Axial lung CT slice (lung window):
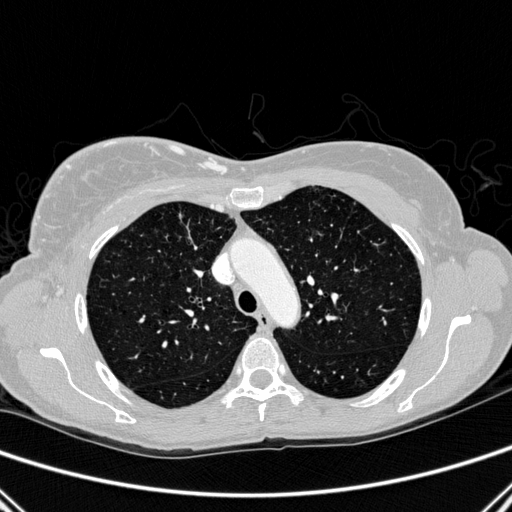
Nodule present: no